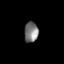
Tissue: prostate
Cell type: T cells
Senescence score: 0.313
Nuclear area (px): 281
Mean DAPI intensity: 121.075